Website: home-depot
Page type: newsletter-management
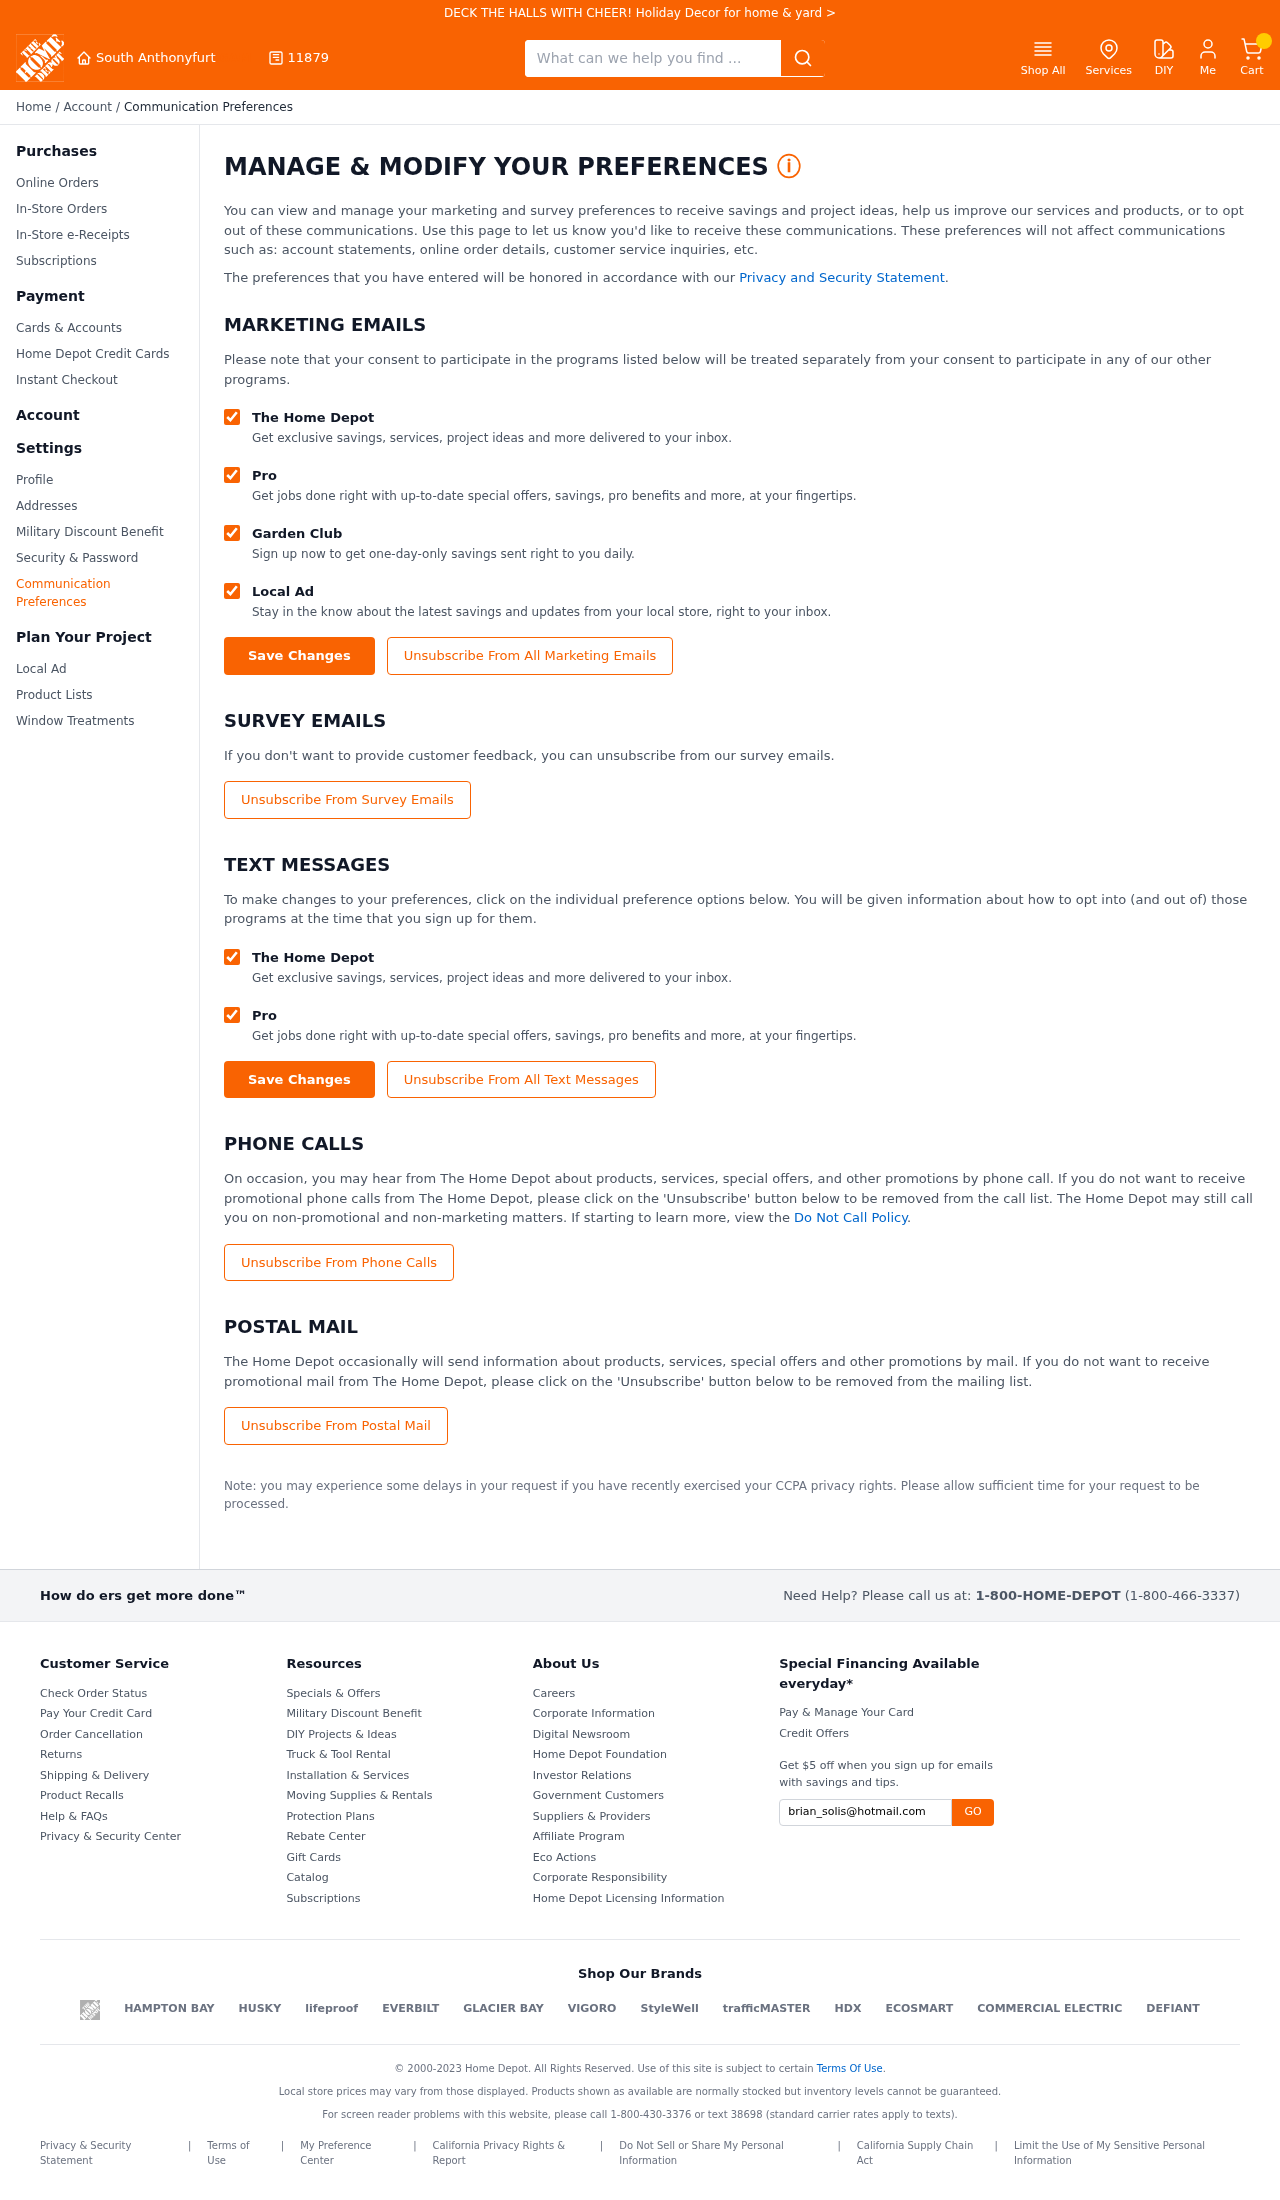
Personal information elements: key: PII_CITY
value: South Anthonyfurt
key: PII_POSTCODE
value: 11879
Search elements: key: HEADER_SEARCH
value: What can we help you find ...